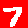
Digit: 7